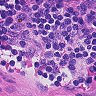
Metastatic tissue present: no